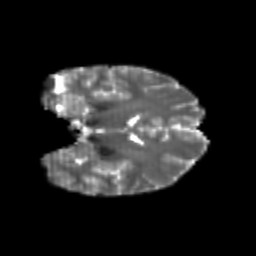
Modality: T2w
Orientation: coronal
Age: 23
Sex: female
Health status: healthy
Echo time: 0.074 s